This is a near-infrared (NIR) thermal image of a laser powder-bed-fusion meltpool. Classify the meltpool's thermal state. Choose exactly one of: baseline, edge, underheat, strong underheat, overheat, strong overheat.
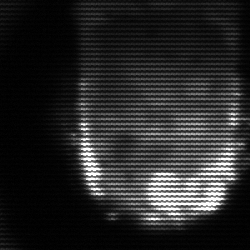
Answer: baseline